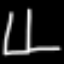
Label: square